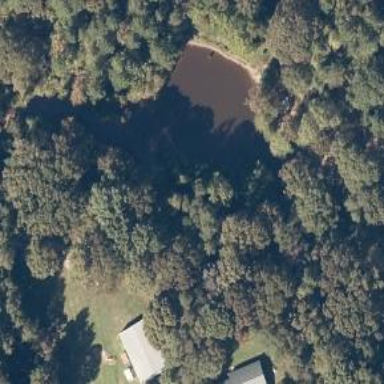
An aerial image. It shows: Peaceful pond surrounded by nature.